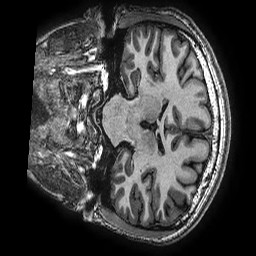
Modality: T1w
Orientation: coronal
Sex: female
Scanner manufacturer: ge
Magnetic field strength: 3 T
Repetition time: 0.00766 s
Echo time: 0.003476 s